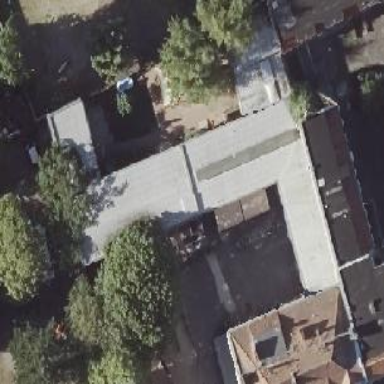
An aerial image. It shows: Kindergarten.